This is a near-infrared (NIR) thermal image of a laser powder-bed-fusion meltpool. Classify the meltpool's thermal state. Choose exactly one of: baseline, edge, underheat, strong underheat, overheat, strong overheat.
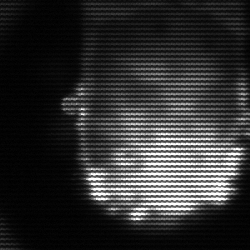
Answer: baseline